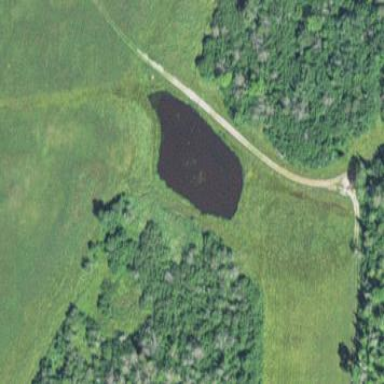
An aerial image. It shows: Pond with natural water.